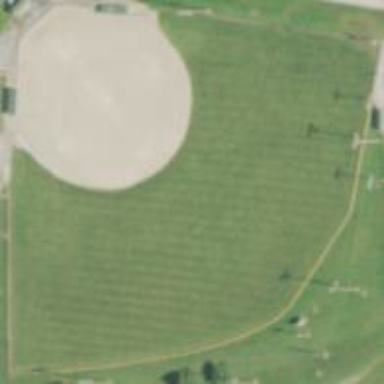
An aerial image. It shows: Baseball pitch for leisure and sports activities.